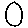
Label: circle